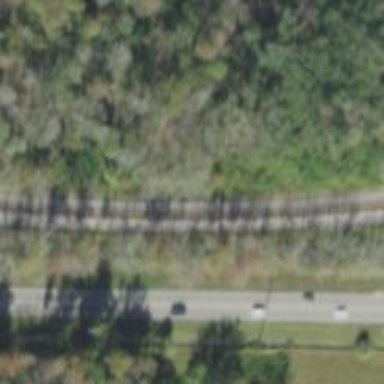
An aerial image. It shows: Railway track.